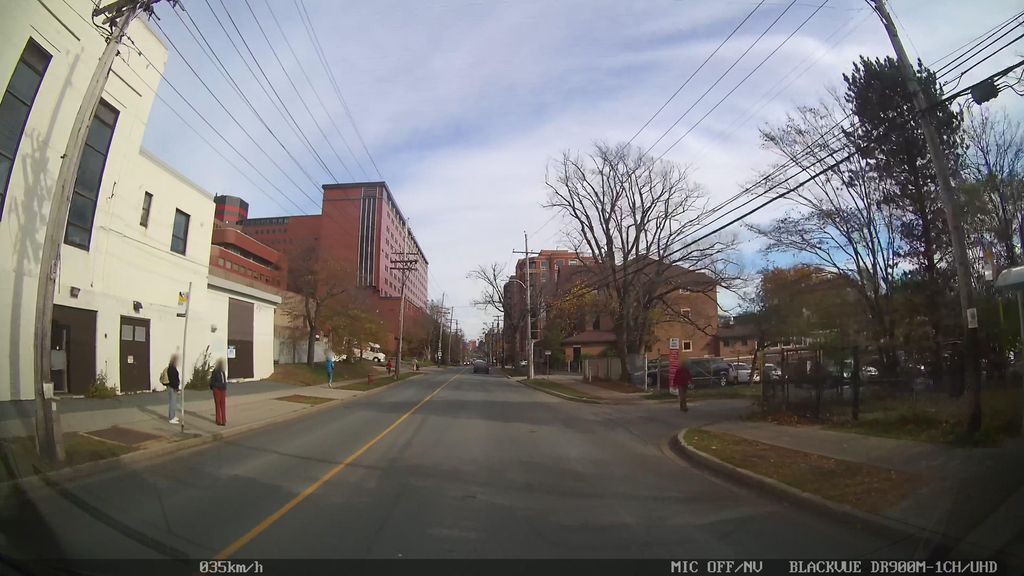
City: halifax